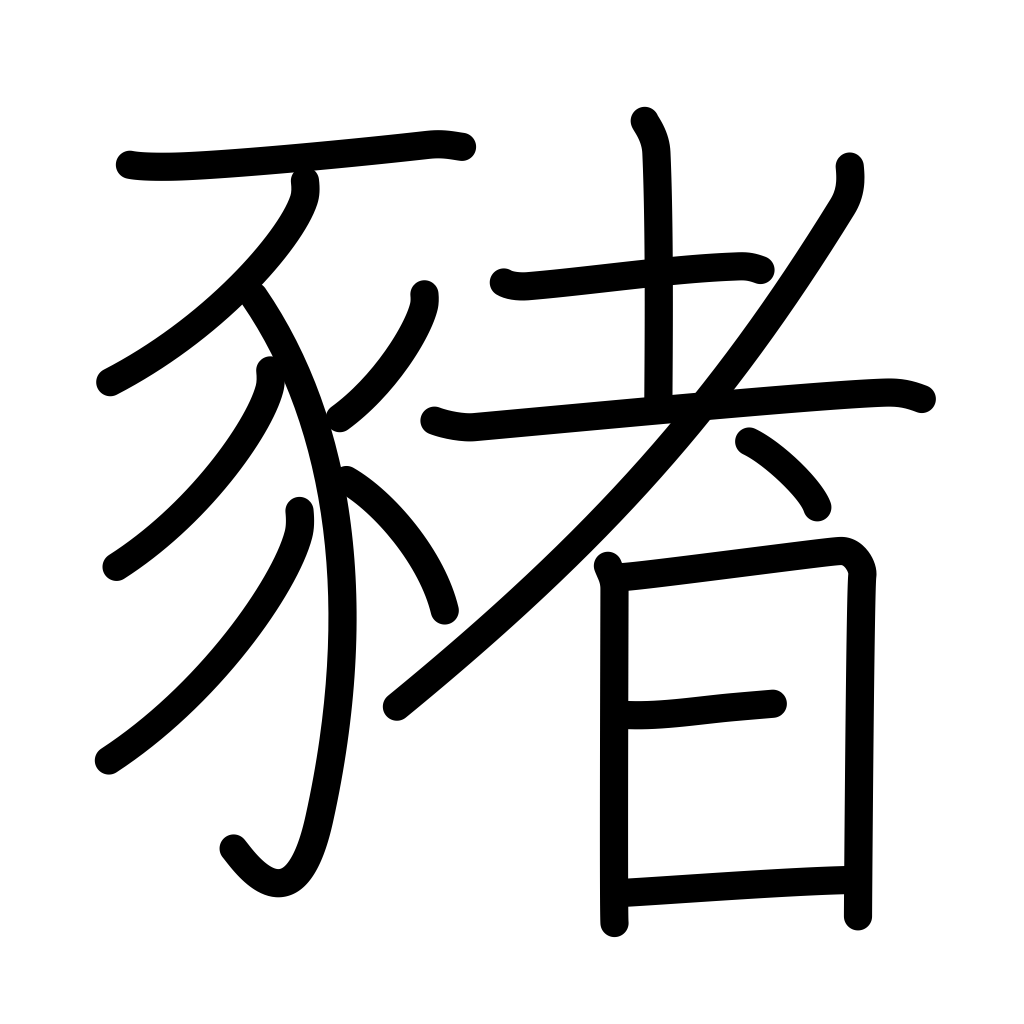
Meaning: pig, hog